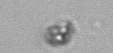
Label: detritus